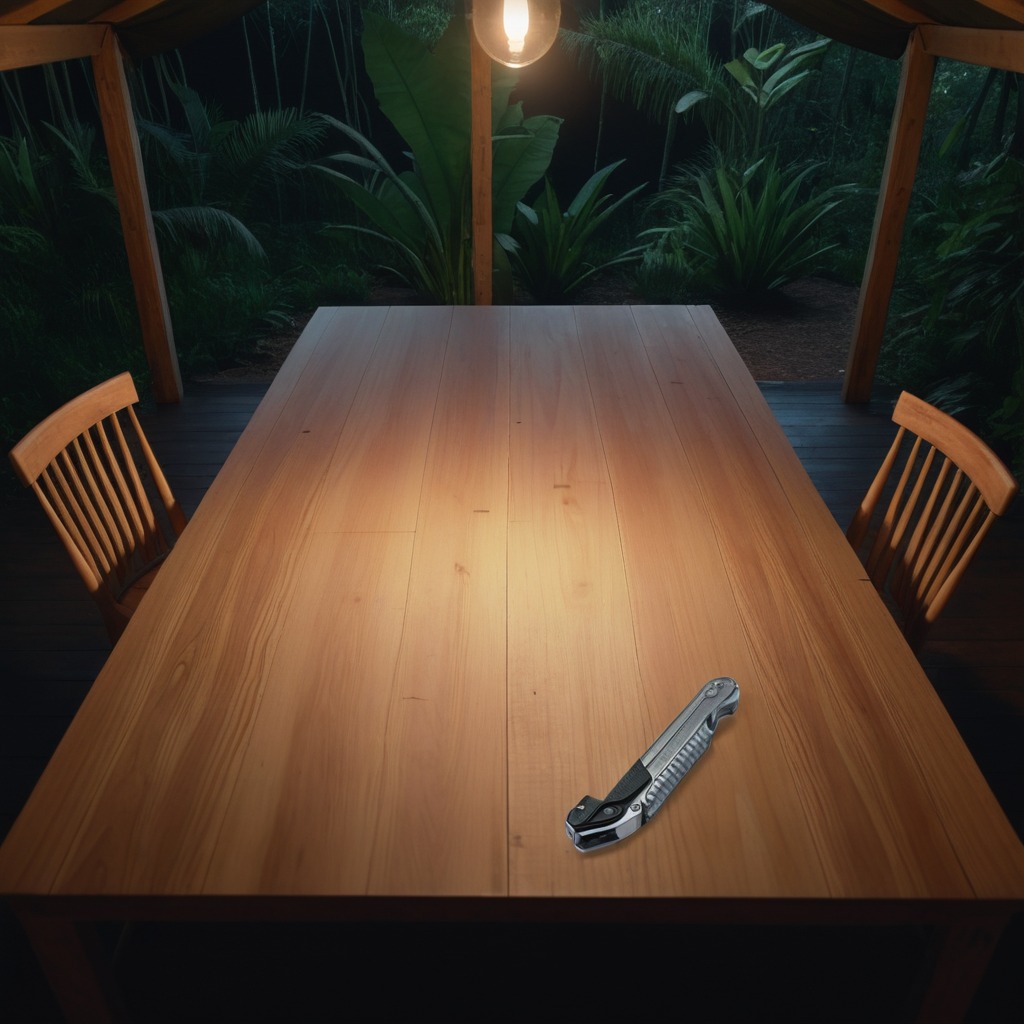
A utility knife is lying on a wooden table inside a jungle field workshop tent at night.